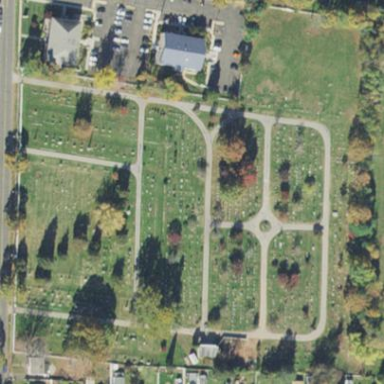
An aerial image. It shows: Cemetery.